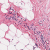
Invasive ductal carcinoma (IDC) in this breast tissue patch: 0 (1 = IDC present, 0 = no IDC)